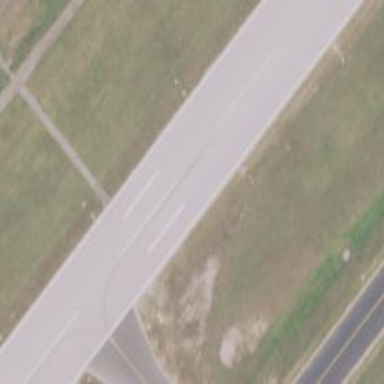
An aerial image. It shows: Asphalt runway at the airport.